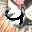
Label: 4